Aerial crown-view tile of a tropical tree (Barro Colorado Island, Panama), acquired 20240918:
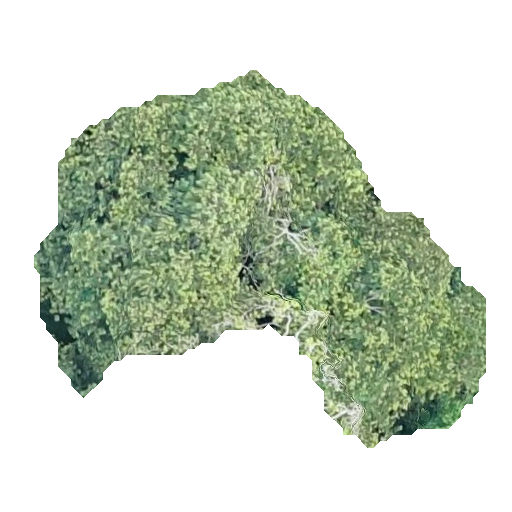
Species: Quararibea stenophylla
GBIF accepted scientific name: Quararibea stenophylla
Crown area: 159.749 m²